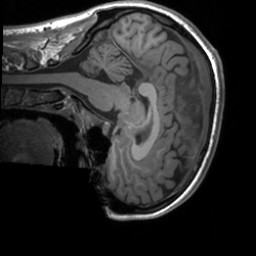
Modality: T1w
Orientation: sagittal
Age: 24
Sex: female
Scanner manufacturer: siemens
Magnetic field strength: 3 T
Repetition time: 1.9 s
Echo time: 0.00226 s